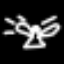
Label: angel